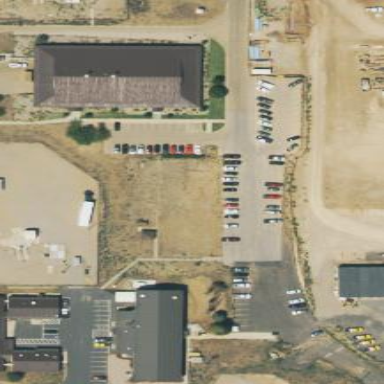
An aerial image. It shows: Parking area.